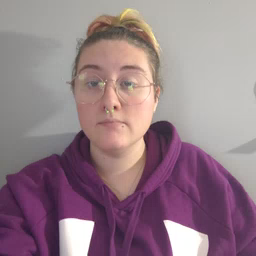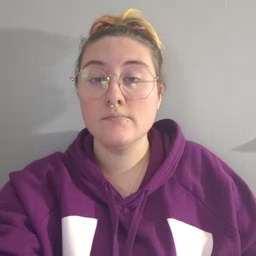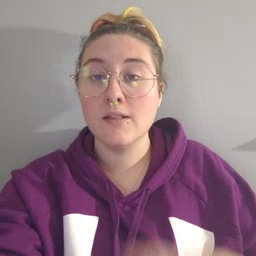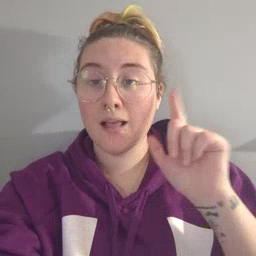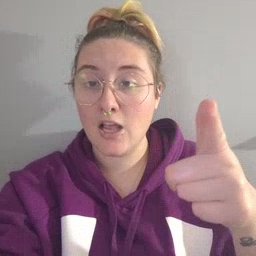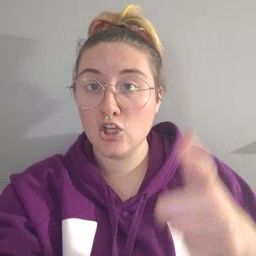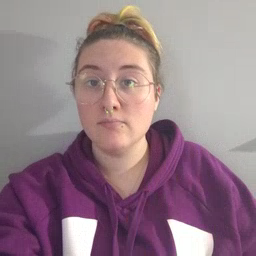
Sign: later